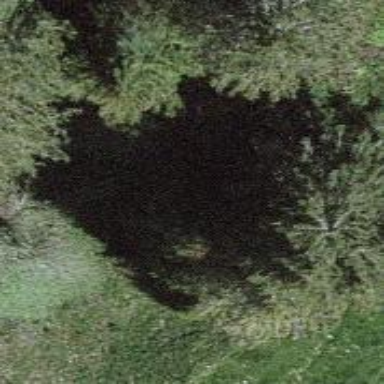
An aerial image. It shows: Sinkhole in the natural landscape.